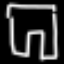
Label: pants